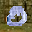
Label: 0